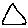
Label: triangle